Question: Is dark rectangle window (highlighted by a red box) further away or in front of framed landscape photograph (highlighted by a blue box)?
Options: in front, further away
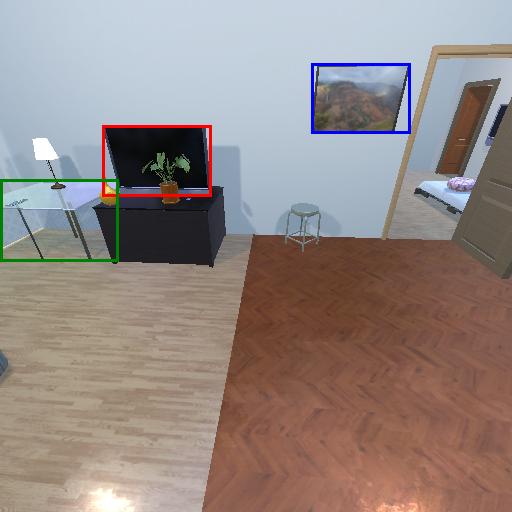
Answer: in front